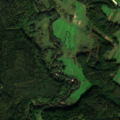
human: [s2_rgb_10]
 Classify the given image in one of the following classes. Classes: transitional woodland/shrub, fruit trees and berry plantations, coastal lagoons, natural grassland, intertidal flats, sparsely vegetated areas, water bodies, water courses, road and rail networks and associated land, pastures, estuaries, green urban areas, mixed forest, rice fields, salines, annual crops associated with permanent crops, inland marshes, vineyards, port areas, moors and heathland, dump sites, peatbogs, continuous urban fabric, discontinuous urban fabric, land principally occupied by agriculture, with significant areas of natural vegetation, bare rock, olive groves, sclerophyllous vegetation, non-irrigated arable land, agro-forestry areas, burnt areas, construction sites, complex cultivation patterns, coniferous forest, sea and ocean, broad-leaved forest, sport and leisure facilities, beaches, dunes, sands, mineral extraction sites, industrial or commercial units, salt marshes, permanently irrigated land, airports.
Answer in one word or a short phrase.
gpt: discontinuous urban fabric, pastures, complex cultivation patterns, land principally occupied by agriculture, with significant areas of natural vegetation, coniferous forest, mixed forest